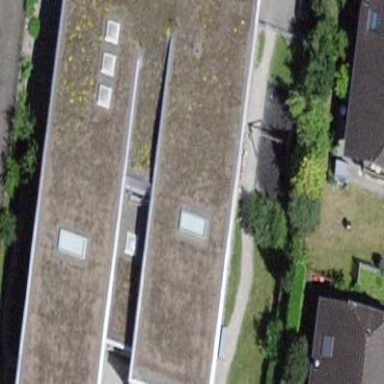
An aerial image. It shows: School building.